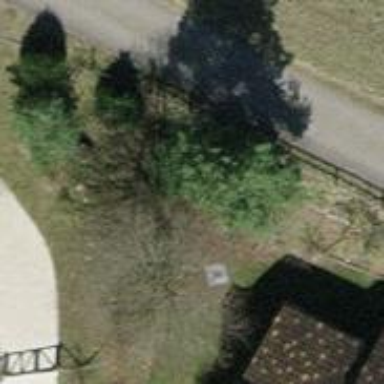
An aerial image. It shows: Beautiful tree in nature.